Interaction volume radius: 10 \u00c5
Interaction volume height: 40 \u00c5
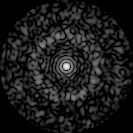
Disorder parameter: 0.8322